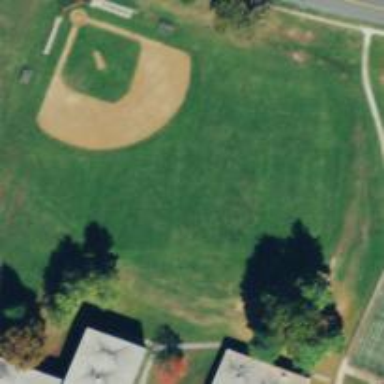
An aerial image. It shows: Baseball pitch for leisure land.